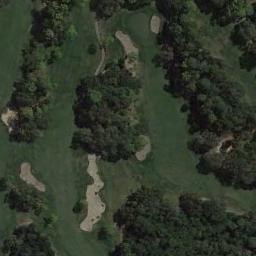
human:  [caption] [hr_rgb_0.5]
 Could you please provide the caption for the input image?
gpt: The golf course has some fairways, Barrier trees and sandpits .

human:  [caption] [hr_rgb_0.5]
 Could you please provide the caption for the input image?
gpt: There is a winding road and a bunker .

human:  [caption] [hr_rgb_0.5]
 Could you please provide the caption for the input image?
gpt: Many trees are near the golf course .

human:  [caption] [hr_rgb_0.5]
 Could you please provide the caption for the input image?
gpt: There are a few bunkers and a few paths on the large green lawn on the golf course and many trees .

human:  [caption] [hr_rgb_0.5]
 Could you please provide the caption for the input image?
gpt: There are some bunkers and green trees on the golf course .